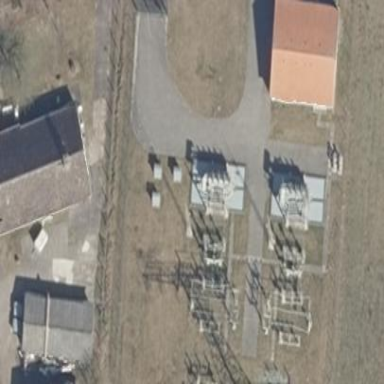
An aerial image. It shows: Outdoor power substation surrounded by fence. This substation operates at the transmission level.